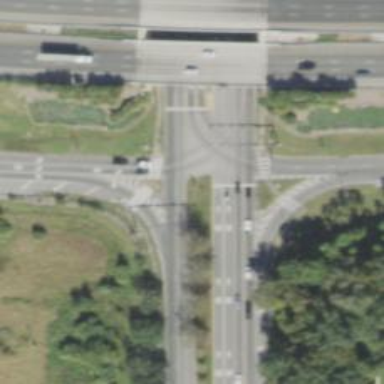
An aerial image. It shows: Diamond junction with asphalt motorway link.